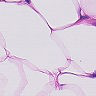
Metastatic tissue present: no